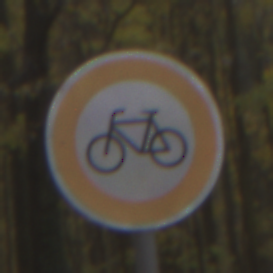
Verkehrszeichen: VerbotRadverkehr
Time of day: MorningAfternoon
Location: Outdoor (Nature)
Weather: Overcast
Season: Autumn
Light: Natural